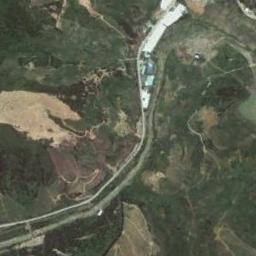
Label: river